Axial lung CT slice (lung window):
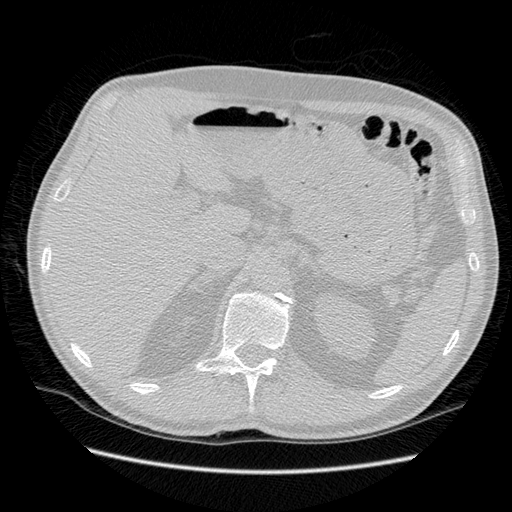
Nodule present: no